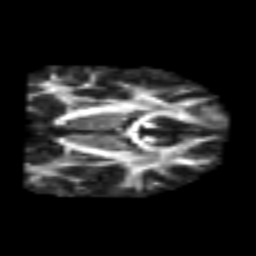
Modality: FA
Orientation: coronal
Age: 25
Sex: male
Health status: healthy